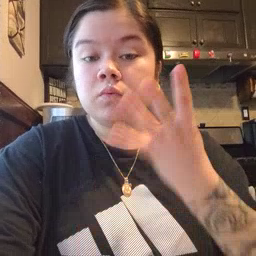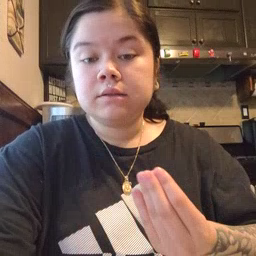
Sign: wet